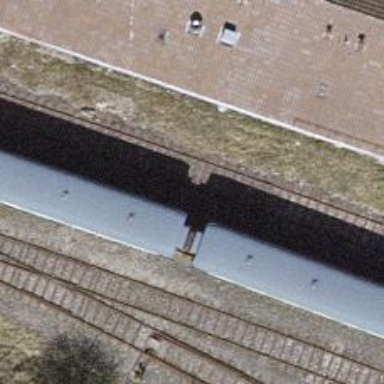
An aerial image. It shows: Preserved railway with one track passing through service yard.